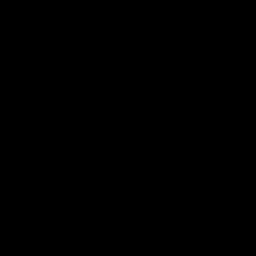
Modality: T1w
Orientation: axial